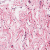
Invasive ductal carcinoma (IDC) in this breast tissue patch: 0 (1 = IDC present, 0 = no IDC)